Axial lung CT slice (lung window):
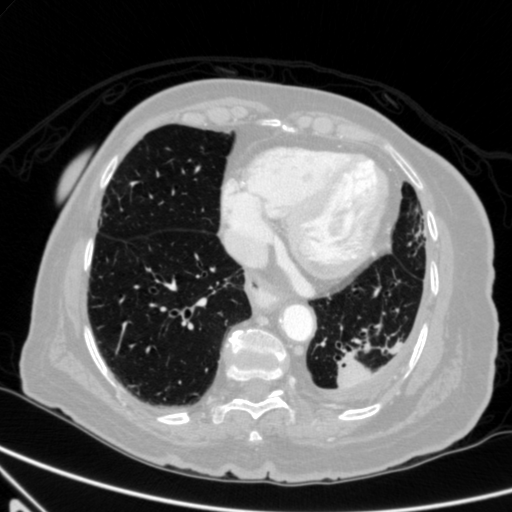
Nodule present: no